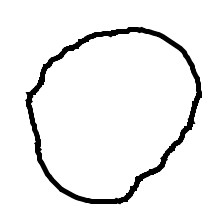
Shape: circle